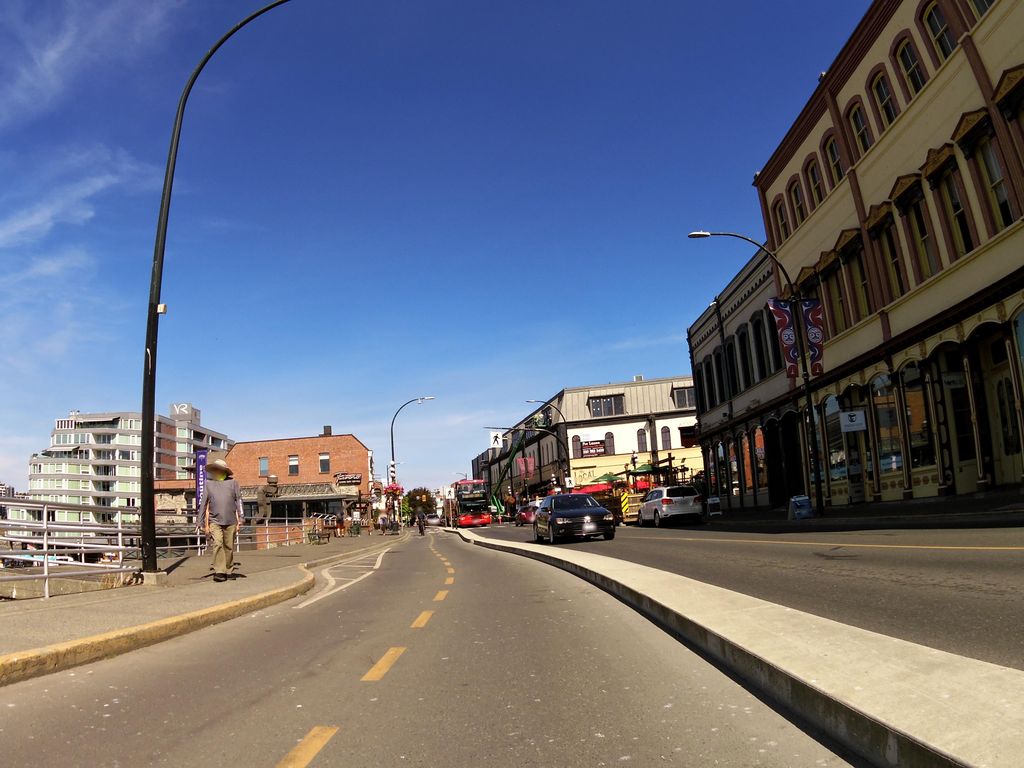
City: victoria